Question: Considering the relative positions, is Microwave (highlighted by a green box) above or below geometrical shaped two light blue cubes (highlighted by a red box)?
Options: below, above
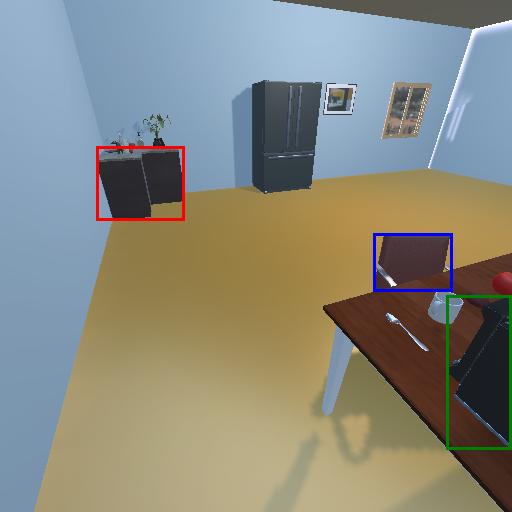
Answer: below